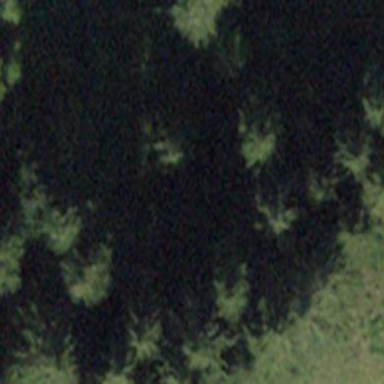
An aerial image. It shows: Forest area.